Question: I'm trying to create a layout with 4 small images and a label centered vertically, the label could have multiple lines. The label sits on top of and obscures the images. The label will be dynamically toggled.

I have done this with divs or tables but run into the same problem. Here is my table version as close as I can get:
'''
p.label
{
position: absolute;
background: black;
color:white;
font-weight: bold;
text-align:center;
bottom:50%;
margin:0;
word-wrap: break-word;
}
table.groupbox
{
position:relative;
}
<table class="groupbox" cellspacing=0 cellpadding=0>
<tr>
<td><p class="label">two line<br>label</p>
<img src="A.jpg" height=80 width=80></td>
<td><img src="B.jpg" height=80 width=80></td>
</tr>
<tr>
<td><img src="C.jpg" height=80 width=80></td>
<td><img src="D.jpg" height=80 width=80></td>
</tr>
</table>
'''
This correctly has the label spanning the full table, but it puts the bottom edge of the label at the vertical center. If I change the label's margin to something like this:
'''
margin: 0 0 -20px 0;
'''
I can hand center the label, but it won't work for different size labels.
## Two Answers
The answers by Nathan Manousos and Rob W both seem to work well.
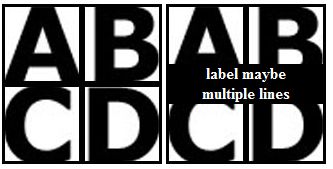
Answer: Okay, based on the updated diagram, here is a solution that requires knowing the height of the whole box.
Here it is in action: <URL>
CSS:
'''
*{margin:0;padding:0;}
#wrap{width:200px; height:200px; position:relative;}
#wrap #images{position:absolute;}
#wrap #images img{float:left;}
#wrap #label{position:absolute; width:200px; height:200px;}
#wrap #label table{width:100%; height:100%;}
#wrap #label p{background-color:#eee;}
'''
HTML:
'''
<div id="wrap">
<div id="images">
<img src="http://placekitten.com/100" width="100" height="100" />
<img src="http://placekitten.com/100" width="100" height="100" />
<img src="http://placekitten.com/100" width="100" height="100" />
<img src="http://placekitten.com/100" width="100" height="100" />
</div>
<div id="label">
<table cellspacing="0" cellpadding="0">
<tr>
<td valign="center">
<p>This is my label here isnt it great yes it is</p>
</td>
</tr>
</table>
</div>
</div>
'''